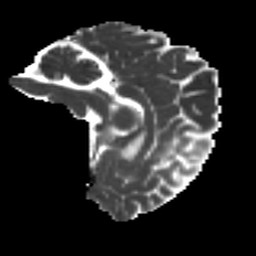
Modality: MD
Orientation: sagittal
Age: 31
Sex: male
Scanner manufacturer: ge
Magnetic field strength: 3 T
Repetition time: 7.8 s
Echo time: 0.061 s